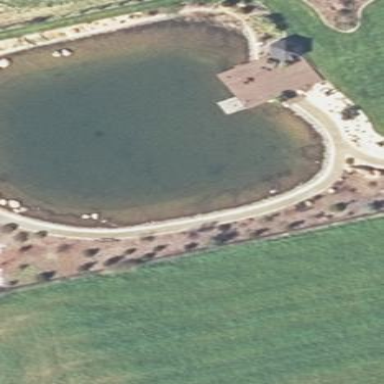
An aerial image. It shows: Pond with natural water.